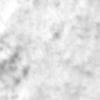
Label: no_change